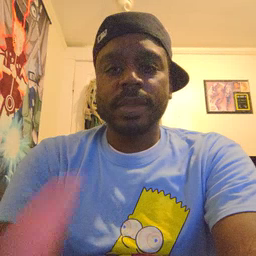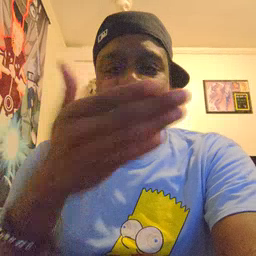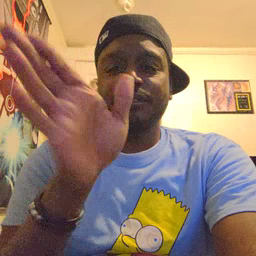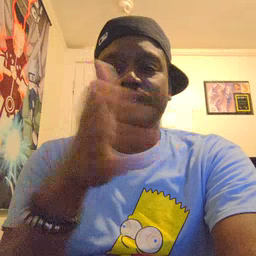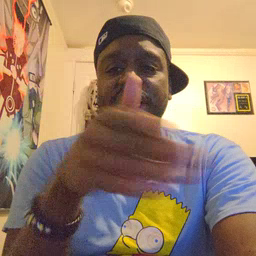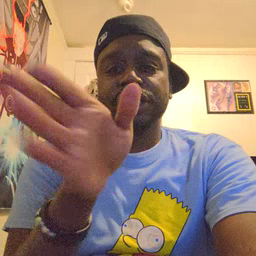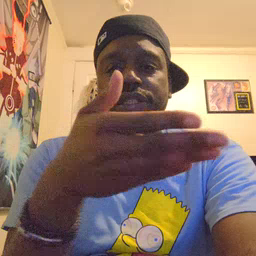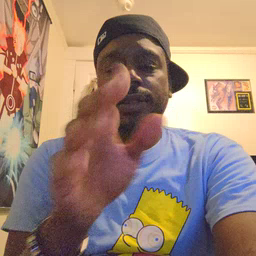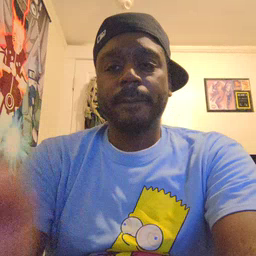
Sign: fish